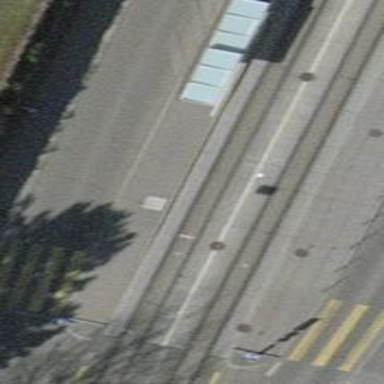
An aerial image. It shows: Tram stop with stop position for public transport.